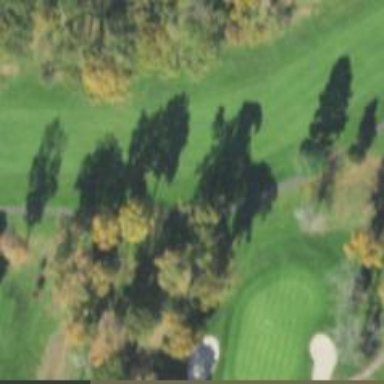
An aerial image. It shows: View of golf hole.